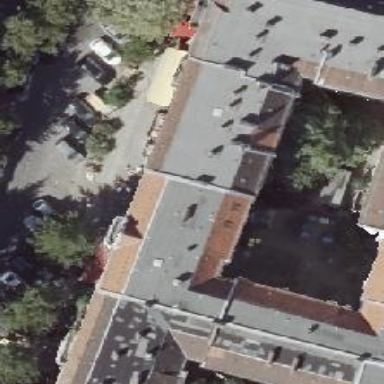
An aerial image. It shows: Café.